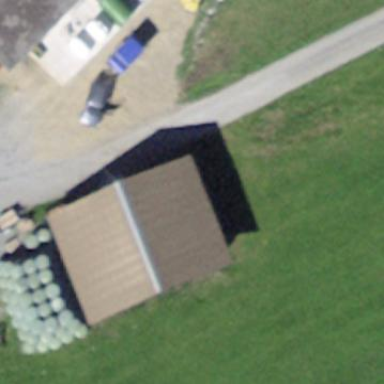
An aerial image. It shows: Shed.